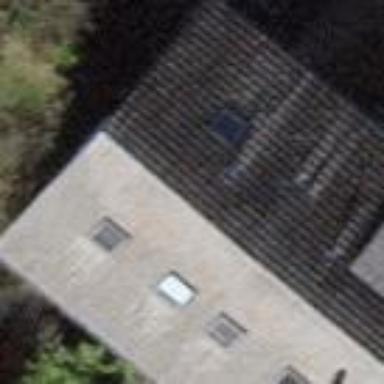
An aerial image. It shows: Terrace building.